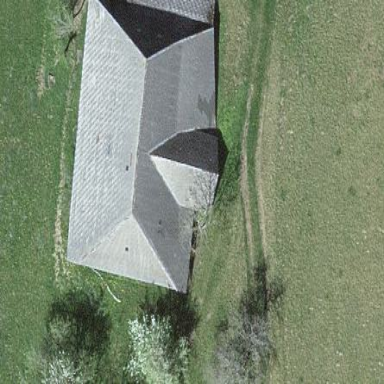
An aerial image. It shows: Farm building.